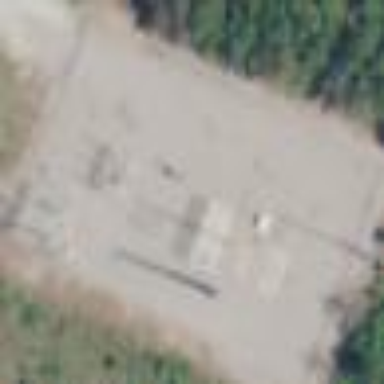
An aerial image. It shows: Distribution-level substation enclosed by fence.